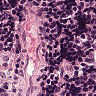
Metastatic tissue present: no